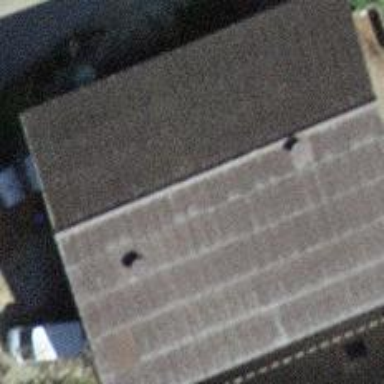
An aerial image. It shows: Rural barn.